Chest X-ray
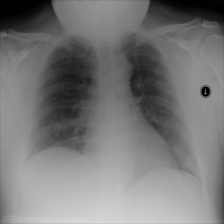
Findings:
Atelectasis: negative
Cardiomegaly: negative
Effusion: negative
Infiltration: negative
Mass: positive
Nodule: negative
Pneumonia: negative
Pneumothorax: negative
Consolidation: negative
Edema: negative
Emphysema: negative
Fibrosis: negative
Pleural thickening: negative
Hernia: negative